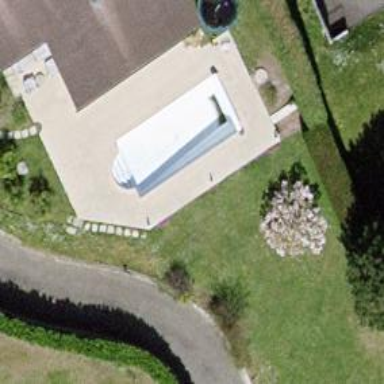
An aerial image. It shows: Swimming pool located in leisure land.